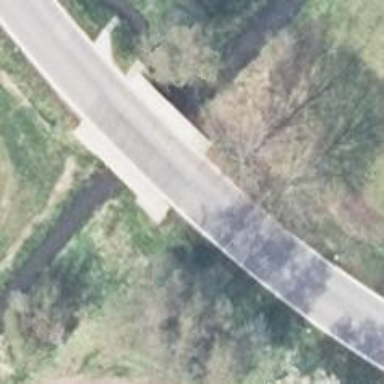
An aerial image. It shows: Secondary road on asphalt bridge.